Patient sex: F
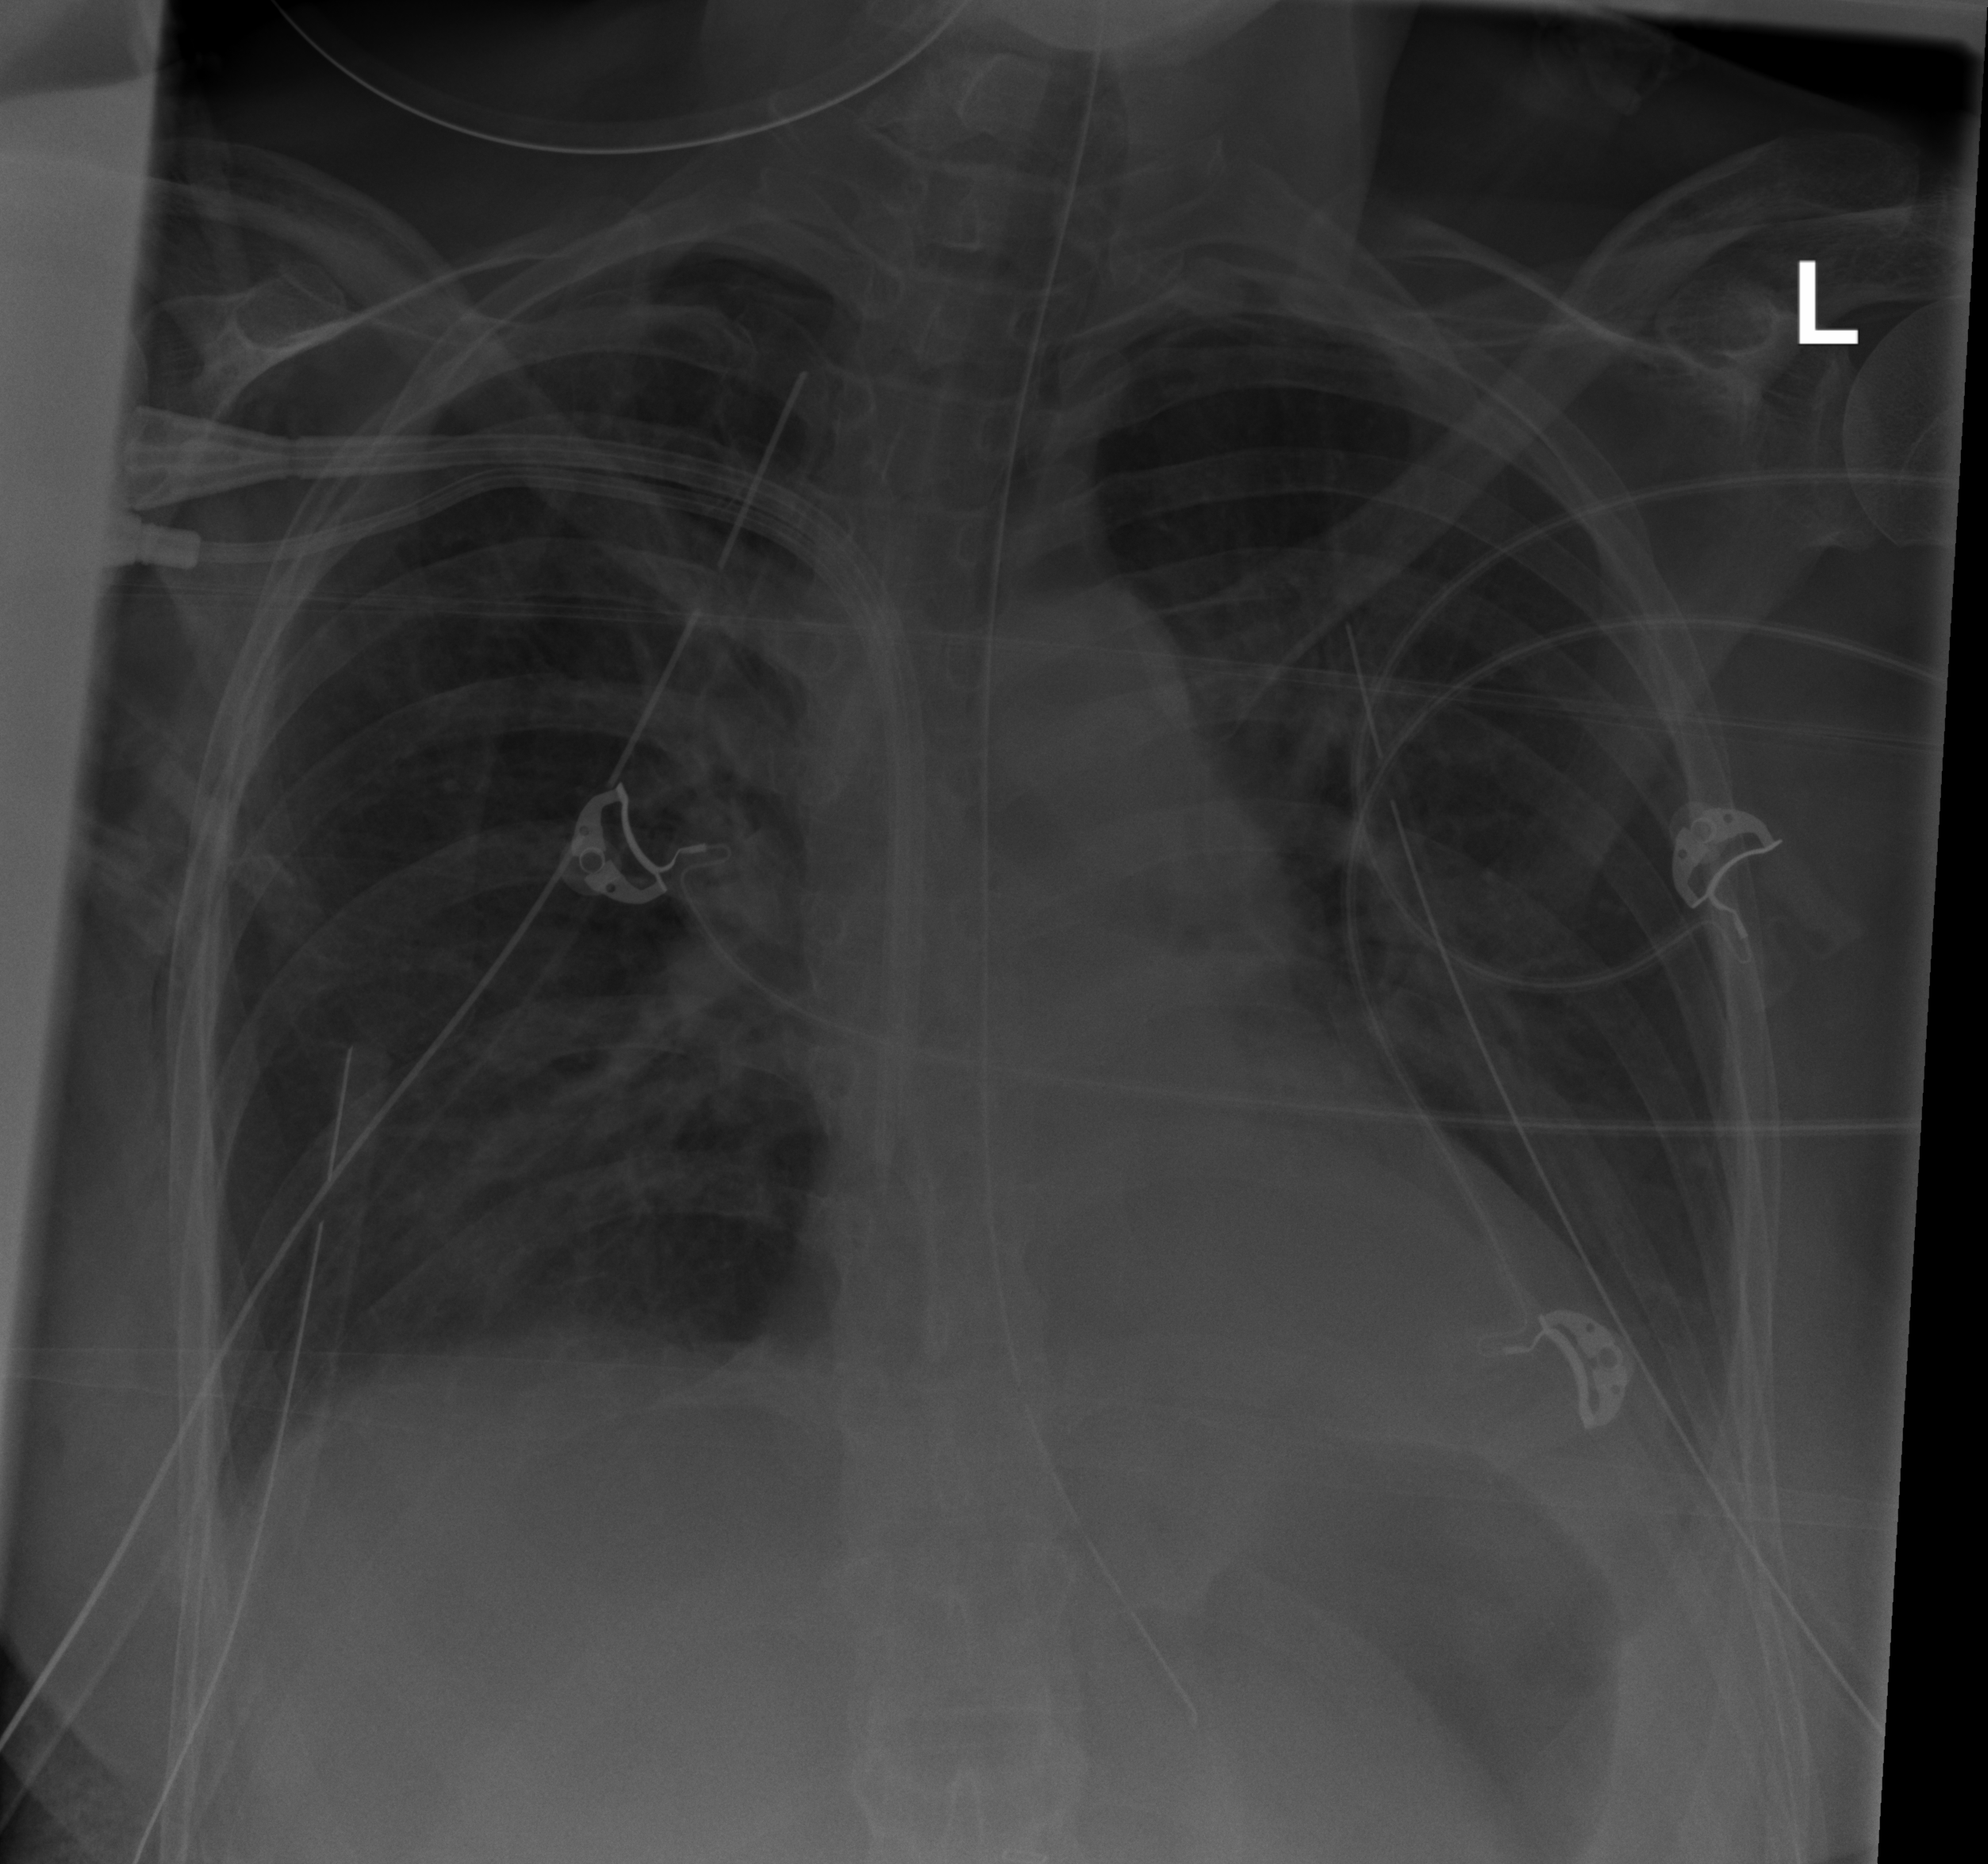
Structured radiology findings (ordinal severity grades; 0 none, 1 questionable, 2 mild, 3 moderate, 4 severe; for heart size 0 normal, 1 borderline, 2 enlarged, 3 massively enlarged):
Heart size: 0
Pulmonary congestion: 1
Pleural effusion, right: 2
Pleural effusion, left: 2
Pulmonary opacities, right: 2
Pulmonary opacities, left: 2
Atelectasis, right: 2
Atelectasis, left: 2